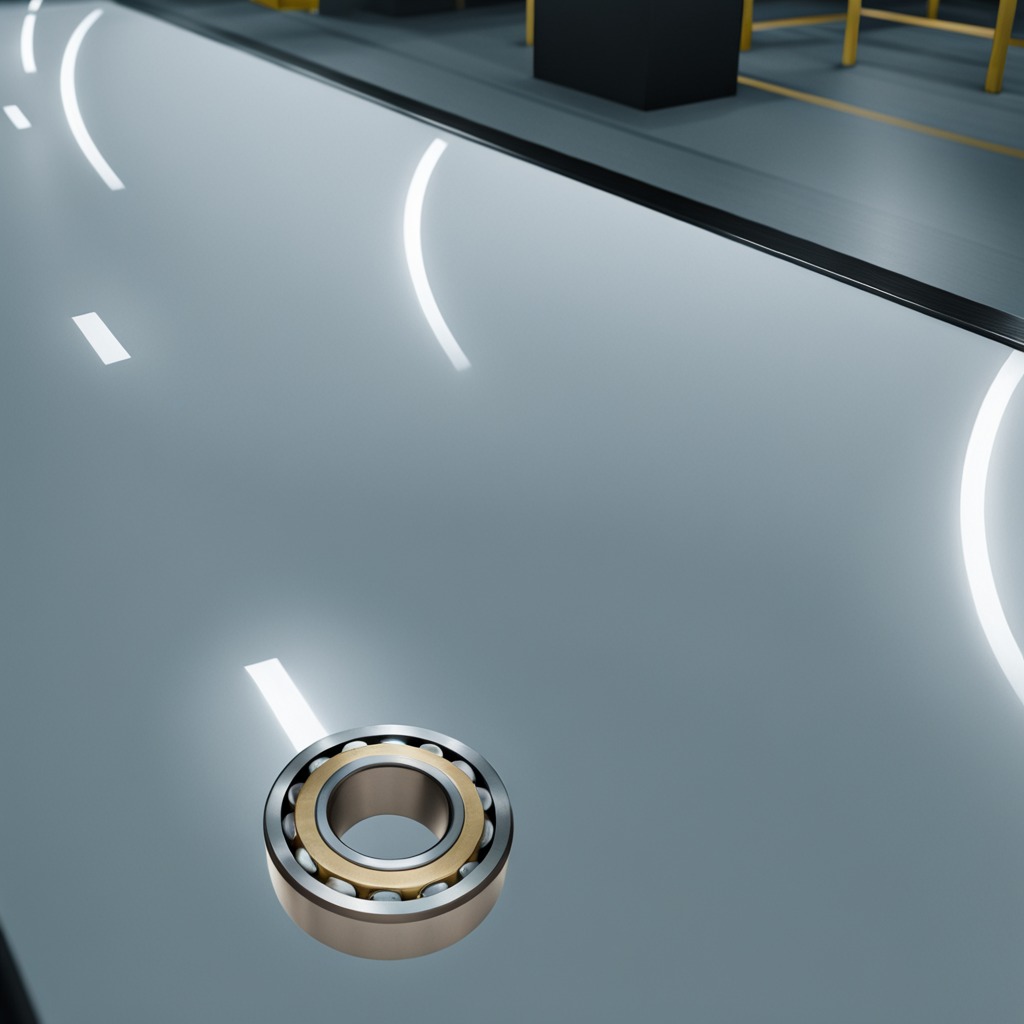
A ball bearing is lying on the table in the ship maintenance bay.